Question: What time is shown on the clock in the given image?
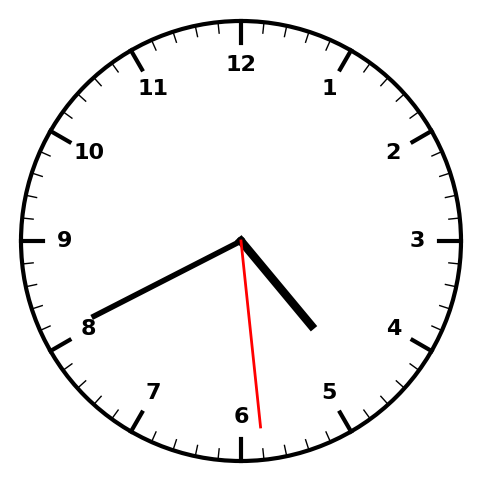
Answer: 04:40:29